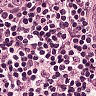
Metastatic tissue present: no